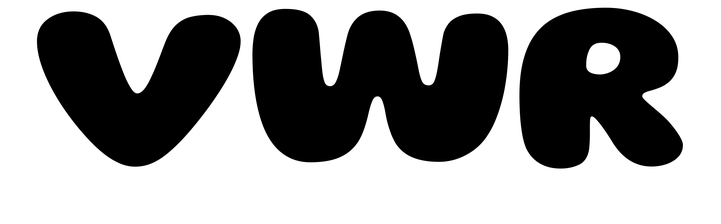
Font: Gluten_ExtraBold